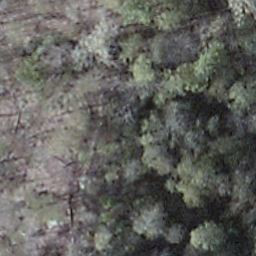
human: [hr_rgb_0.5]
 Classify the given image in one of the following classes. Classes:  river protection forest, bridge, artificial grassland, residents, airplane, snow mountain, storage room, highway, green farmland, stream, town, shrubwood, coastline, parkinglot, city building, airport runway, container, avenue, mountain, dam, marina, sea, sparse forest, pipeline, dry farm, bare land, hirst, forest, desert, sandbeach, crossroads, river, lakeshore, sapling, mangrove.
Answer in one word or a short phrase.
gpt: shrubwood